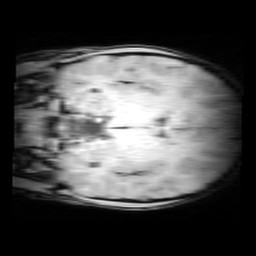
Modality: MP2RAGE
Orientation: coronal
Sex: female
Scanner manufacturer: siemens
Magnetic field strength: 3 T
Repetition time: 5 s
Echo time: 0.00368 s